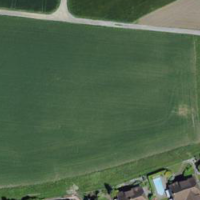
EUNIS habitat code: 52
Species observed at this site:
Plantago major